Interaction volume radius: 5 \u00c5
Interaction volume height: 25 \u00c5
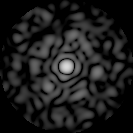
Disorder parameter: 0.7988